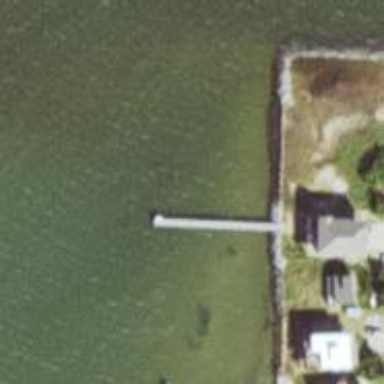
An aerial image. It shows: Man-made pier.